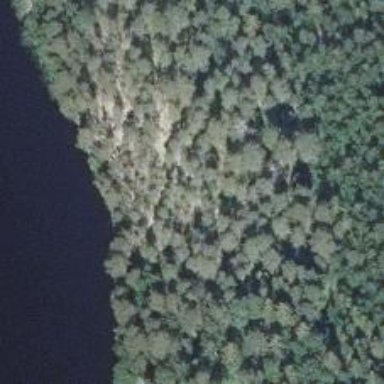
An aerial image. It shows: Natural cliff.